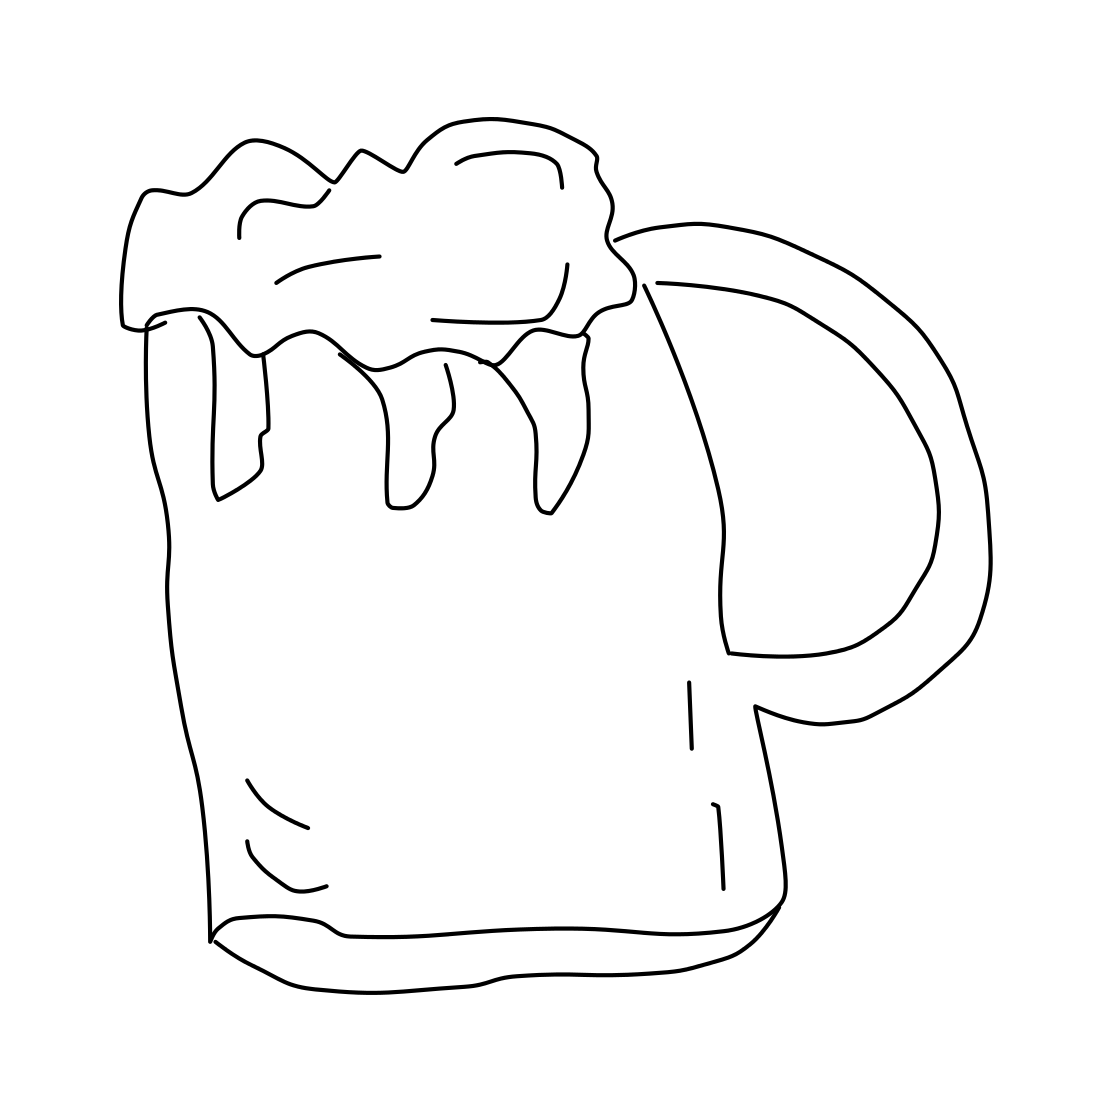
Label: beer-mug